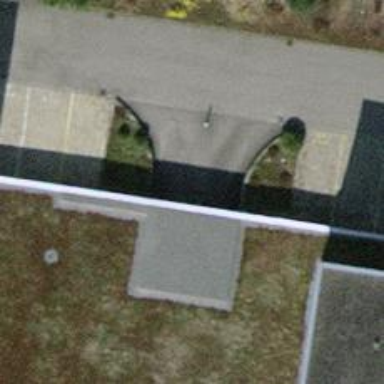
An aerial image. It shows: Parking entrance.